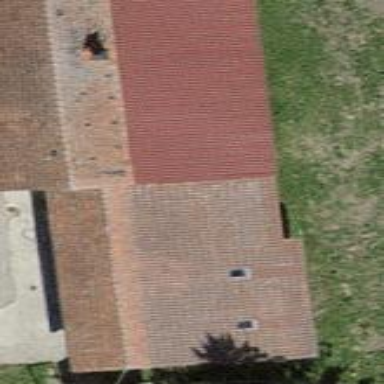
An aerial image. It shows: Shed building.